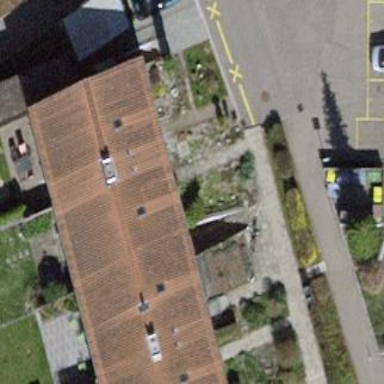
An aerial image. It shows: Building with tiled roof.